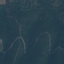
Land use / land cover class: Forest